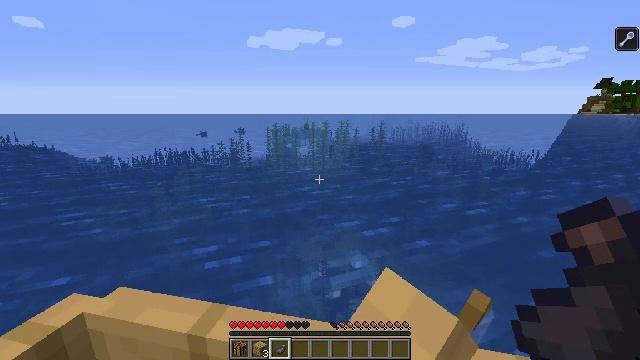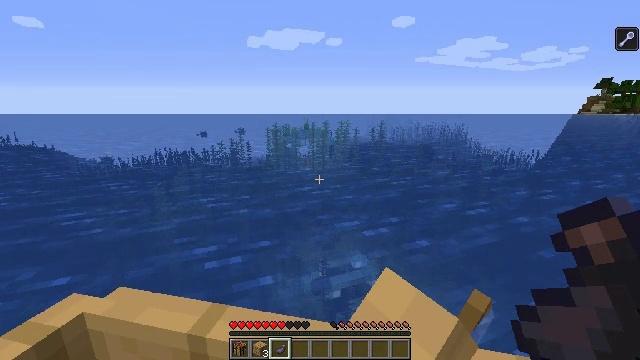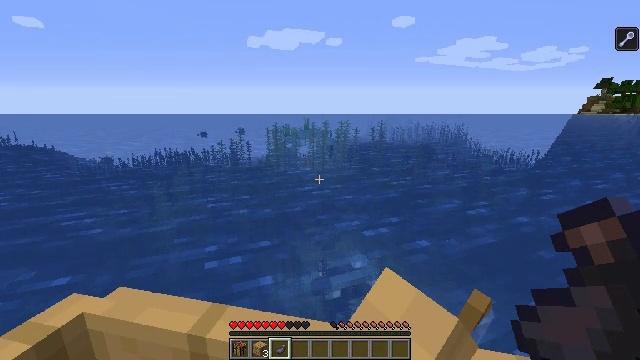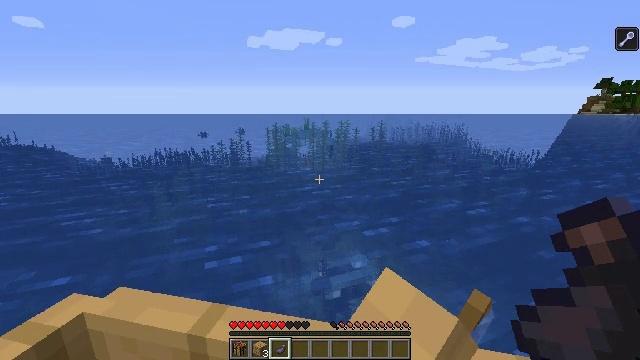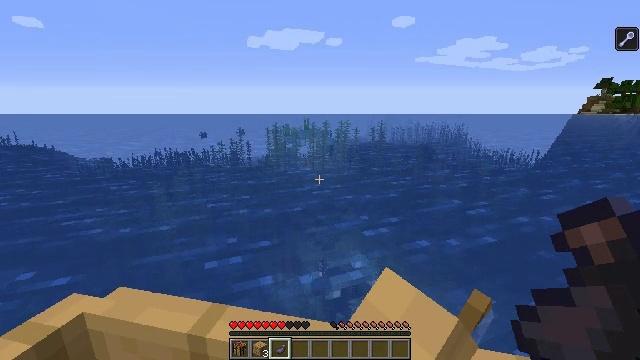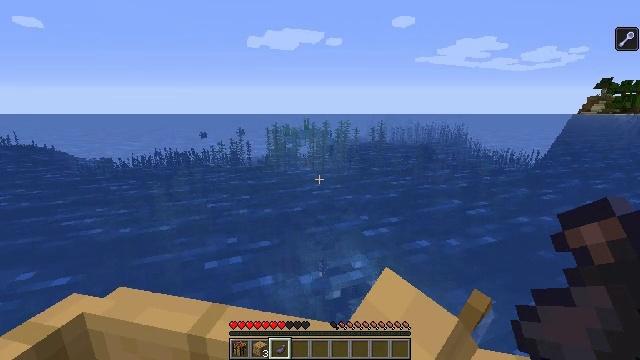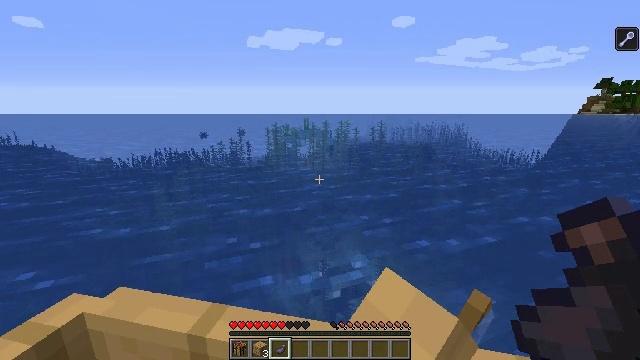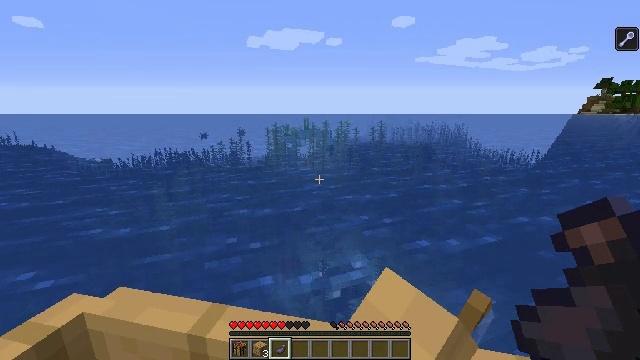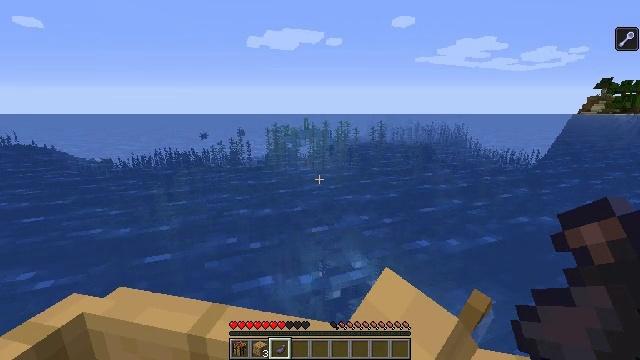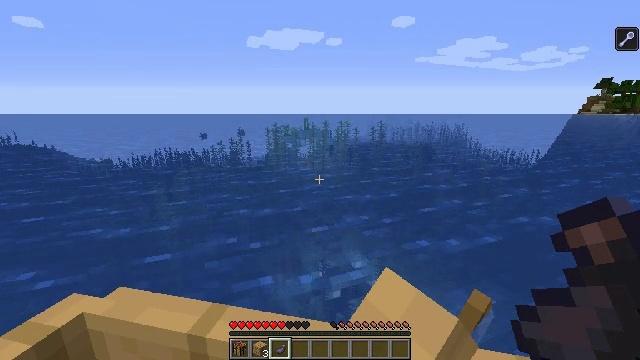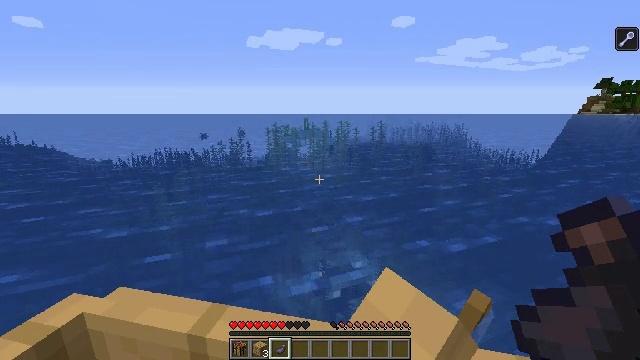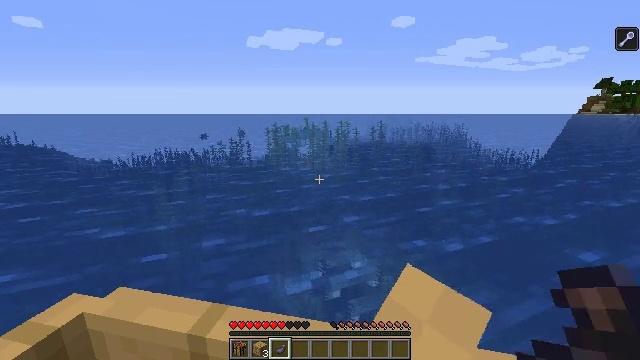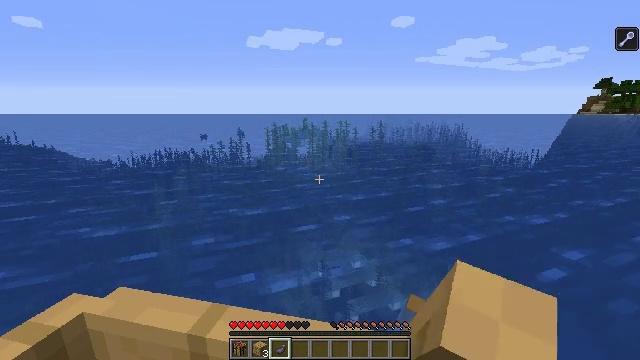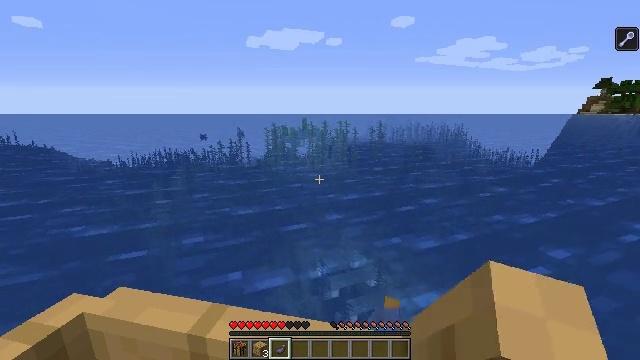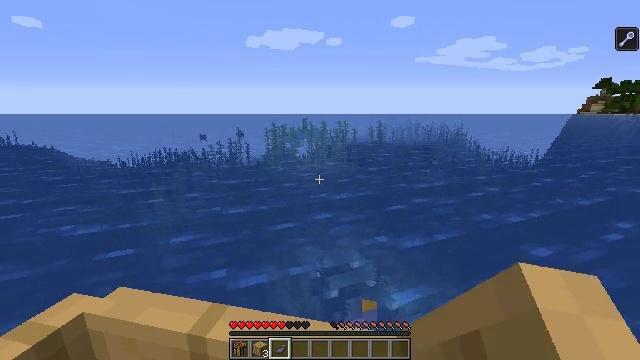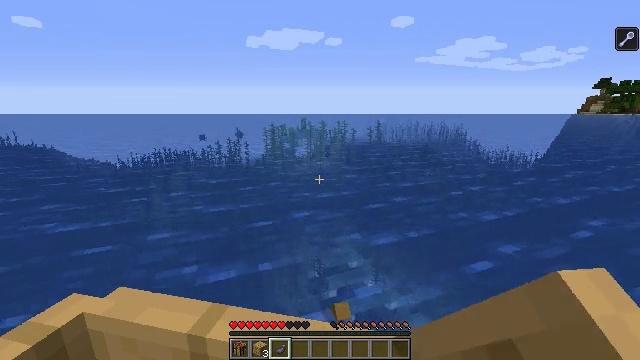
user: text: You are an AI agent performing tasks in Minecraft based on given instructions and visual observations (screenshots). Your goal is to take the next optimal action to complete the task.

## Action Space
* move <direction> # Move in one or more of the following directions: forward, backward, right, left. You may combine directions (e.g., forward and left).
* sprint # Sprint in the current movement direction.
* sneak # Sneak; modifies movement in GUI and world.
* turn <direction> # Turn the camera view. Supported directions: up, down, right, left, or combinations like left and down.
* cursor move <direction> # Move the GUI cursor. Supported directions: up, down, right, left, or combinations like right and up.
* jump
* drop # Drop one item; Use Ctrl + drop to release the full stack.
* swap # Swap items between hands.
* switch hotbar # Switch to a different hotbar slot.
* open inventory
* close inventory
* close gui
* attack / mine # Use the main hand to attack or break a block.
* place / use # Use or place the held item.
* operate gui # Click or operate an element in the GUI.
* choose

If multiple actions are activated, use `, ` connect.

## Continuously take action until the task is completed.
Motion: motion action
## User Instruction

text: Collect kelp by swimming through it.
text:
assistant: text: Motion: no_op
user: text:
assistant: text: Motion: no_op
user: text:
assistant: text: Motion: no_op
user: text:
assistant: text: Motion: no_op
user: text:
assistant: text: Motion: no_op
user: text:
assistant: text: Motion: no_op
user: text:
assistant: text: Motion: no_op
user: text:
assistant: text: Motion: no_op
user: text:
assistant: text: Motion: no_op
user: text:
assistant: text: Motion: move forward
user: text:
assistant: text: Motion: move forward
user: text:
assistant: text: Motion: move forward
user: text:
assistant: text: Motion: move forward
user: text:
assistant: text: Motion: move forward
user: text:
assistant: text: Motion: move forward
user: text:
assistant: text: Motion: move forward
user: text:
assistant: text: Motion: no_op
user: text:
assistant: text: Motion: no_op
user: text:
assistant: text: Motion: no_op
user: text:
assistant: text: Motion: no_op
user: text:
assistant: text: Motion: no_op
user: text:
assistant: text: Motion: no_op
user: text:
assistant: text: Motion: no_op
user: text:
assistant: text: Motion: no_op
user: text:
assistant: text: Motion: no_op
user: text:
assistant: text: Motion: no_op
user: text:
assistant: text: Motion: no_op
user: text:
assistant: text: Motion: no_op
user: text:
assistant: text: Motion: no_op
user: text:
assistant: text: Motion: no_op